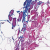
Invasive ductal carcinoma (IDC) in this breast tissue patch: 0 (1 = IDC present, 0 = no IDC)